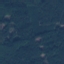
Land use / land cover: Forest